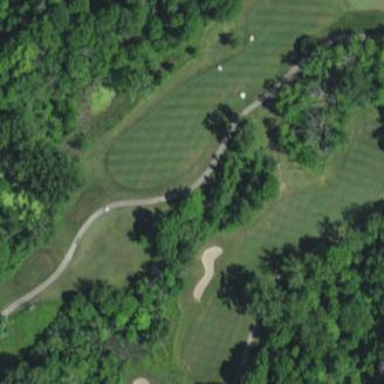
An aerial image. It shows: Golf fairway in the image.